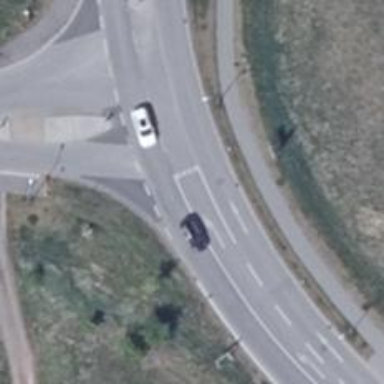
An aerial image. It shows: Secondary road.